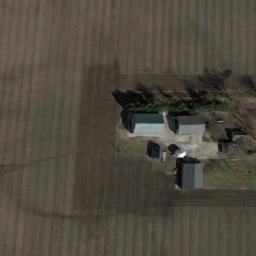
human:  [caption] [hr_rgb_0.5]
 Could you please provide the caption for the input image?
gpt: There are several buildings in the sparse residential .

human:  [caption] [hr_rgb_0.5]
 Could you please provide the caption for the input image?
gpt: The sparse residential is on the bare land next to the farmland .

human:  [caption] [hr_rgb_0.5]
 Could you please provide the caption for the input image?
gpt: The room is surrounded by trees .

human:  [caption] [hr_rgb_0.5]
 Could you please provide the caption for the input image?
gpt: There are several houses of different sizes in sparse residential areas surrounded by farmland .

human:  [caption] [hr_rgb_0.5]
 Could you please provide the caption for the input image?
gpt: A sparse residential area with several buildings beside the brown farmlands .